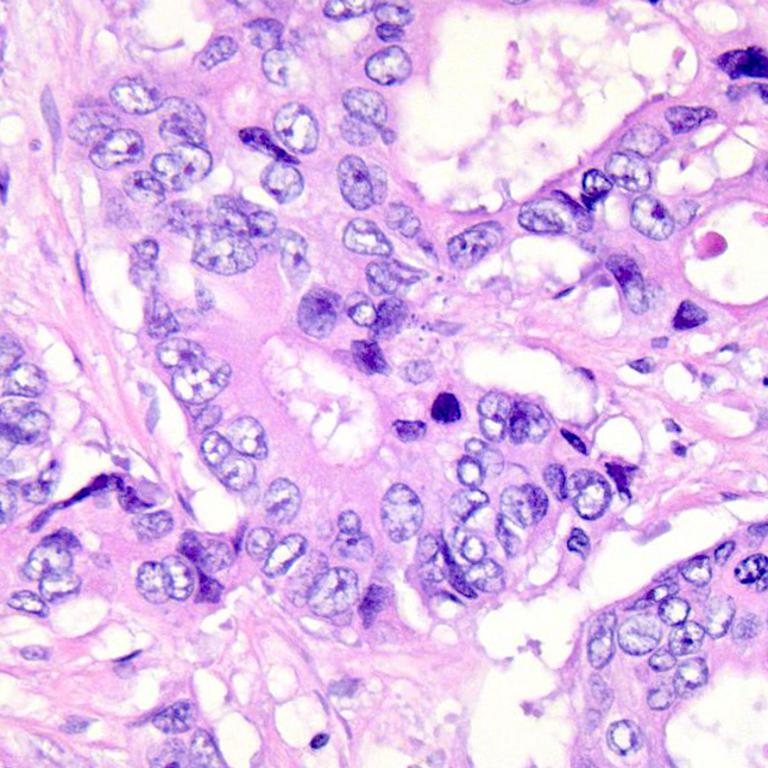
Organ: colon
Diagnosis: adenocarcinomas